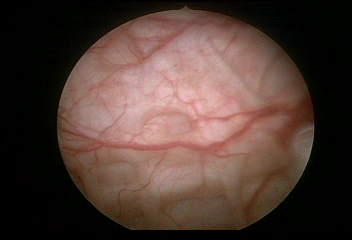
Modality: WLC
Class: Normal mucosa
Bladder cancer association: No